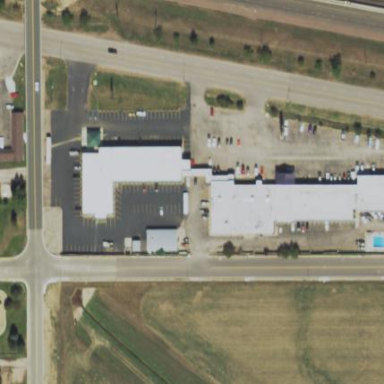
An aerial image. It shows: White commercial building with flat roof.